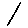
Label: line